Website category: university
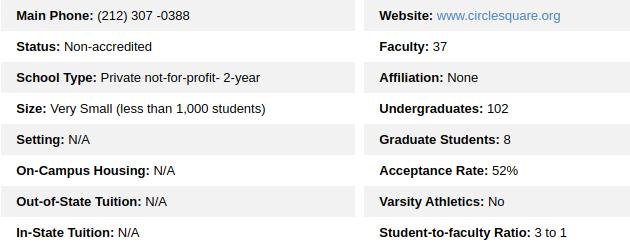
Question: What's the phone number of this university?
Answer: (212) 307 -0388

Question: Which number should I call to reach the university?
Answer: (212) 307 -0388

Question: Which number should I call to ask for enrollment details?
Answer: (212) 307 -0388

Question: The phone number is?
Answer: (212) 307 -0388

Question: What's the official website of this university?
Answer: www.circlesquare.org

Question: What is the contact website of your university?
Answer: www.circlesquare.org

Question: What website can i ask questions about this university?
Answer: www.circlesquare.org

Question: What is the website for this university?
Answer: www.circlesquare.org

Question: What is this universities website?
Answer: www.circlesquare.org

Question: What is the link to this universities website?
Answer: www.circlesquare.org

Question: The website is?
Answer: www.circlesquare.org

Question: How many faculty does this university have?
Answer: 37

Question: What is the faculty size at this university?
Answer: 37

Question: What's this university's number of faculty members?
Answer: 37

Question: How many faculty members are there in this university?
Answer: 37

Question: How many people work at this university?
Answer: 37

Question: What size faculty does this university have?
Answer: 37

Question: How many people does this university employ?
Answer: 37

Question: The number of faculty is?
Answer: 37

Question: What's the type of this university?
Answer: Private not-for-profit- 2-year

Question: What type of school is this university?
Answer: Private not-for-profit- 2-year

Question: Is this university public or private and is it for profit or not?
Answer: Private not-for-profit- 2-year

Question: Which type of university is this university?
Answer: Private not-for-profit- 2-year

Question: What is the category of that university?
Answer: Private not-for-profit- 2-year

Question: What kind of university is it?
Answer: Private not-for-profit- 2-year

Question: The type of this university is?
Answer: Private not-for-profit- 2-year

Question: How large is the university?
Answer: Very Small (less than 1,000 students)

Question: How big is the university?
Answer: Very Small (less than 1,000 students)

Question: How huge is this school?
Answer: Very Small (less than 1,000 students)

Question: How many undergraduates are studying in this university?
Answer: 102

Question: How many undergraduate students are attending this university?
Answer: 102

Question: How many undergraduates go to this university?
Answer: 102

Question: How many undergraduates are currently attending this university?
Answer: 102

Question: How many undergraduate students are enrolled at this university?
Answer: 102

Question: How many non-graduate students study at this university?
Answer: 102

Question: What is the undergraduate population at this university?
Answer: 102

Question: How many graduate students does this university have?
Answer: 8

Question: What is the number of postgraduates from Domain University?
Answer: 8

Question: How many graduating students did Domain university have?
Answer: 8

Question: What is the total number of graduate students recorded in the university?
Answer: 8

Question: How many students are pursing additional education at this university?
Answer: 8

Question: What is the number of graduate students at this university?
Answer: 8

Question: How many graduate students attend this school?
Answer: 8

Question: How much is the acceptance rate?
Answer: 52%

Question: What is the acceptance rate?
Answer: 52%

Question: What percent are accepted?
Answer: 52%

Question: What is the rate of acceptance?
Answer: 52%

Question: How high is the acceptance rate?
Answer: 52%

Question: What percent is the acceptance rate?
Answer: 52%

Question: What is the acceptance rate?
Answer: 52%

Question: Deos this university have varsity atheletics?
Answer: No

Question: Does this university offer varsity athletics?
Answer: No

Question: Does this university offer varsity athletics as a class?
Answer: No

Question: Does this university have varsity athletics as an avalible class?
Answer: No

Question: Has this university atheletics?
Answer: No

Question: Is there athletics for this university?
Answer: No

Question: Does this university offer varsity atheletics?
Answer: No

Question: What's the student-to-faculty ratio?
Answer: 3 to 1

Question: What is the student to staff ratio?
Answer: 3 to 1

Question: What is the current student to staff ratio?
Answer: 3 to 1

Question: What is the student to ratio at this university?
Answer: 3 to 1

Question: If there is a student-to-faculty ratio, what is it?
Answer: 3 to 1

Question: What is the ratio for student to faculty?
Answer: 3 to 1

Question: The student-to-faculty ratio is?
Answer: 3 to 1